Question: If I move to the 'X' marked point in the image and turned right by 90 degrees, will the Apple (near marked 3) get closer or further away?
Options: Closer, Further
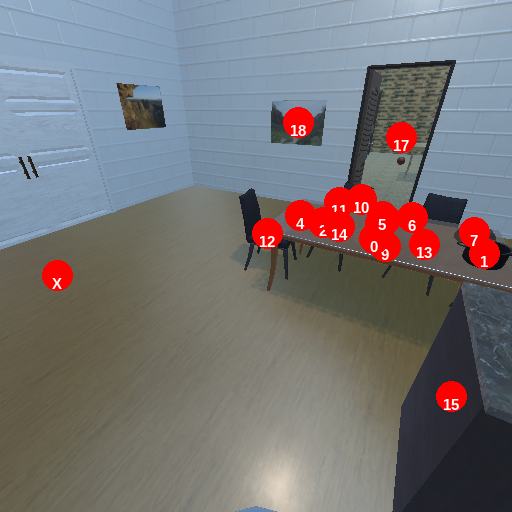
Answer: Closer